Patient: sex M, age 61
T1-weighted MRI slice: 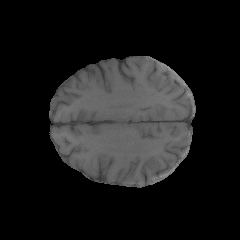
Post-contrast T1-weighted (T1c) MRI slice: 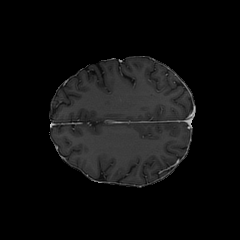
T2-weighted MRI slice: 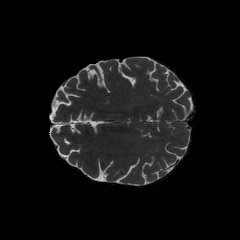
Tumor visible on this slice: no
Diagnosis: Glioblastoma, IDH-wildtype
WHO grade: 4